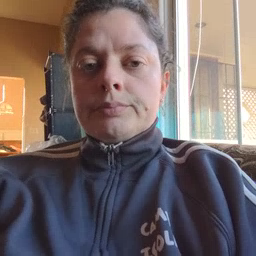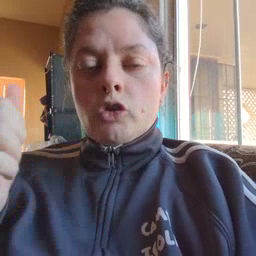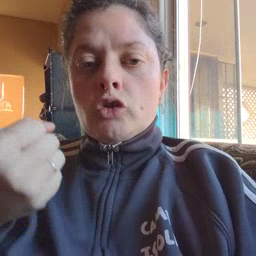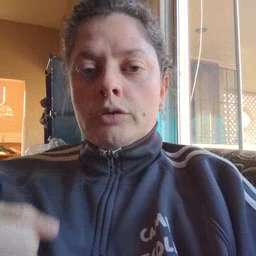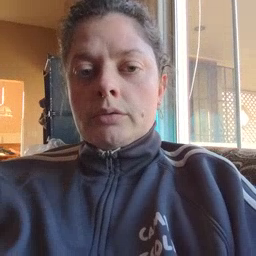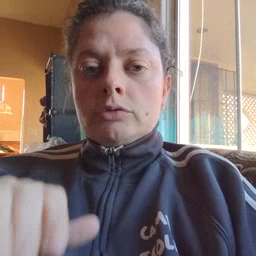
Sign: car